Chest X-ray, PA view. Patient: 19 years old, sex M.
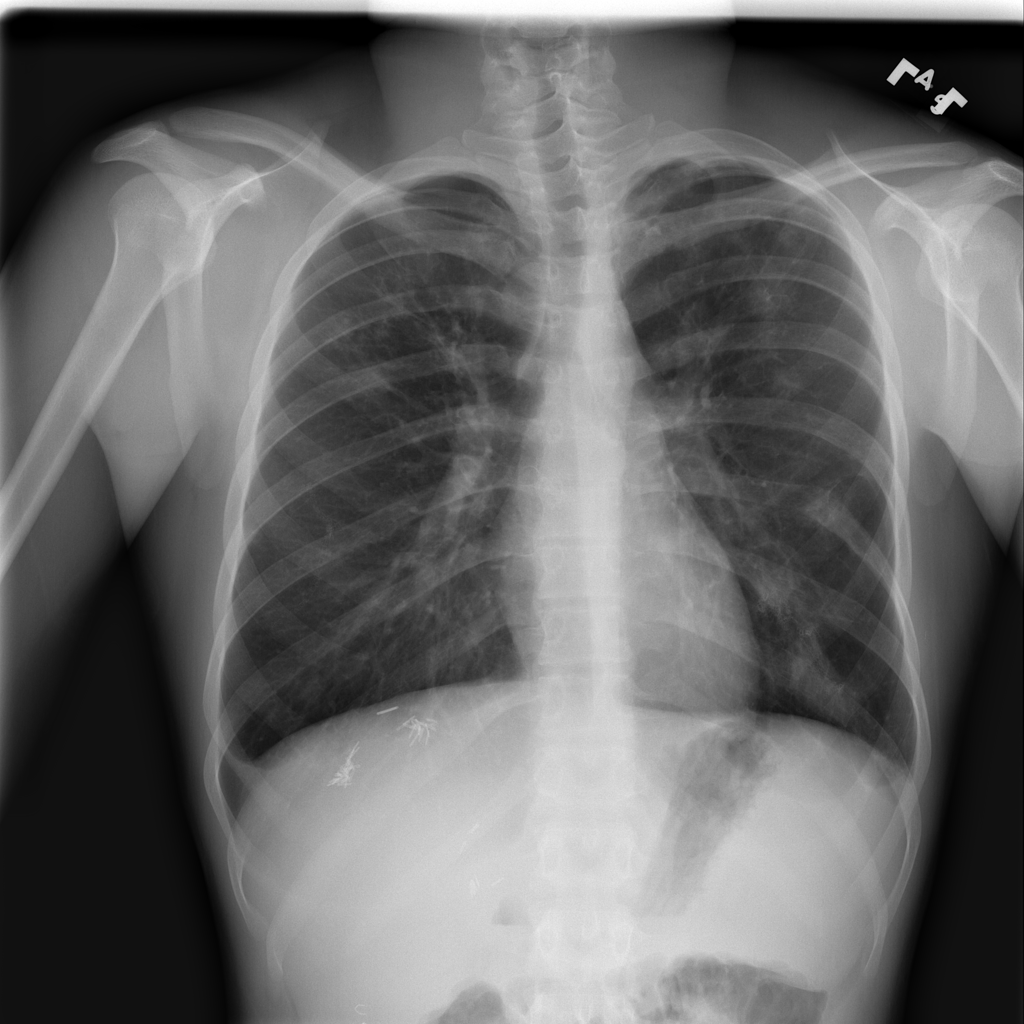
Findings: No Finding